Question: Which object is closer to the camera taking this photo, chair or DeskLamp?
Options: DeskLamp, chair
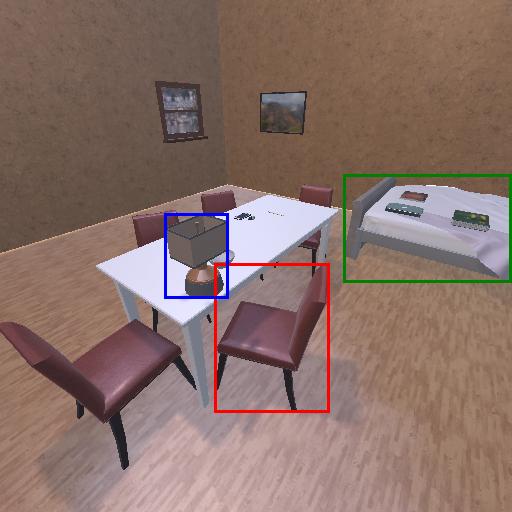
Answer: DeskLamp